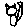
Label: cat